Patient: sex F, age 56
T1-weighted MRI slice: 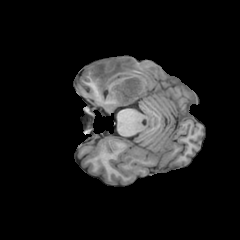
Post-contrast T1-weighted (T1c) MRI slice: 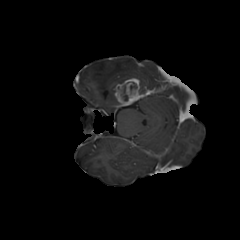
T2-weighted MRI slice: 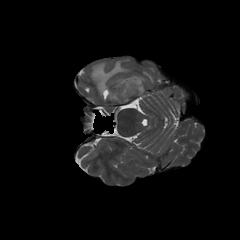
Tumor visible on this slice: yes
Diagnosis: Glioblastoma, IDH-wildtype
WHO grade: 4